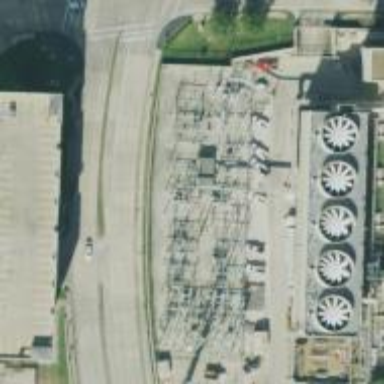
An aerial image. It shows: Switch used for power control.